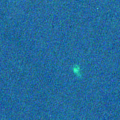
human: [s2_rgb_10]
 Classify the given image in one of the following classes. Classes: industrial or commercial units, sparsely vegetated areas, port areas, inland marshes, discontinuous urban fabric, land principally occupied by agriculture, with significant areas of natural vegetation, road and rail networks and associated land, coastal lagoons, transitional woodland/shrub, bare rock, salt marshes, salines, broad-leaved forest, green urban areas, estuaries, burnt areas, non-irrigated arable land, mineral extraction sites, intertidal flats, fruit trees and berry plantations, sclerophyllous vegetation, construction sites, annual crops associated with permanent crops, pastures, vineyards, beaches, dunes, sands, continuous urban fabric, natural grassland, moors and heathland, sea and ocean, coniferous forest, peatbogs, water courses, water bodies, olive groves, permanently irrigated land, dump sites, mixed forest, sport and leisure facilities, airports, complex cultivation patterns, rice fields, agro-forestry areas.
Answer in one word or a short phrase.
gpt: sea and ocean